Question: What's the wrong with this Javascript line?
'''
user: h.reem
domain: somedomain
var target = "//account/win/winlogin.aspx" +
"?username=" +
user.toString() +
"&domain=" +
domain.toString();
'''
the resutl is always:
> //account/win/winlogin.aspx?username=h.reem
Any idea!!

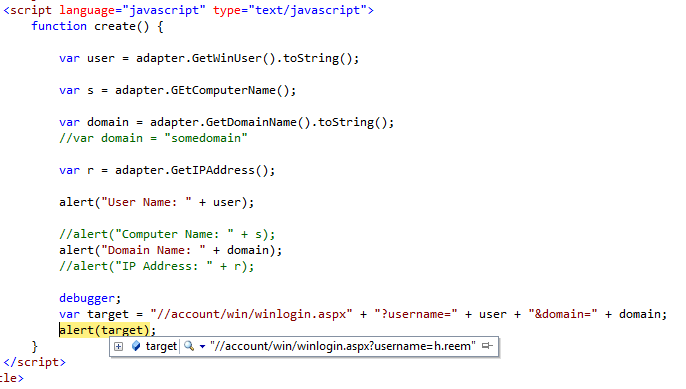
Answer: > alert(user + "X") shows only h.reem
The ActiveX component is probably returning a null terminated string (I've seen this with Scripting.TypeLib & a couple of the AD objects for example) so concatenating it with another string fails. (You can verify this if '0 === user.charCodeAt(user.length - 1)').
You will need remove the last character before using the string;
'user = user.substr(0, user.length - 1);'